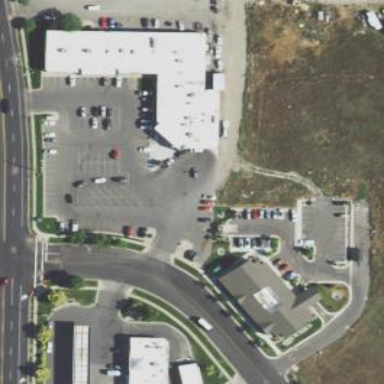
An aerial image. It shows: Retail area.